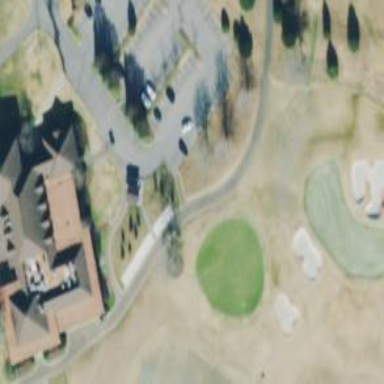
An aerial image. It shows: Golf cartpath that is also road path.